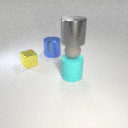
large cyan rubber cylinder to the right of small yellow metal cube